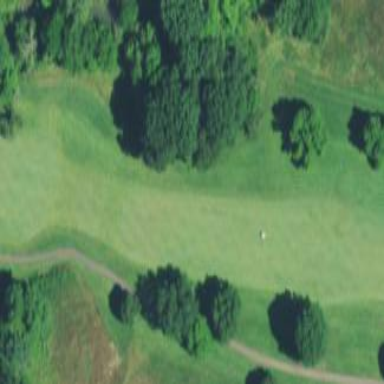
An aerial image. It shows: Golf rough area.